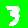
Digit: 3